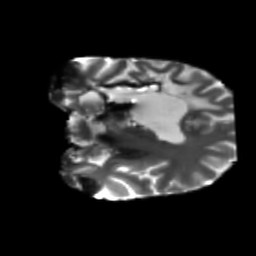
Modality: T2w
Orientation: coronal
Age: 31
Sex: female
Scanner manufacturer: siemens
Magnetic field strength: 3 T
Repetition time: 5.25 s
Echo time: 0.08 s